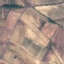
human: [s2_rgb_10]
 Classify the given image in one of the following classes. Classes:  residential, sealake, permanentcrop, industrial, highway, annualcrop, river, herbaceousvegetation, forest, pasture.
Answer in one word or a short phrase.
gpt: PermanentCrop